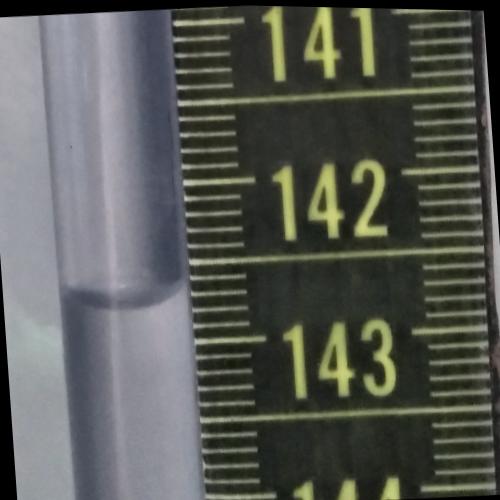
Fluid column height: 142.7 cm